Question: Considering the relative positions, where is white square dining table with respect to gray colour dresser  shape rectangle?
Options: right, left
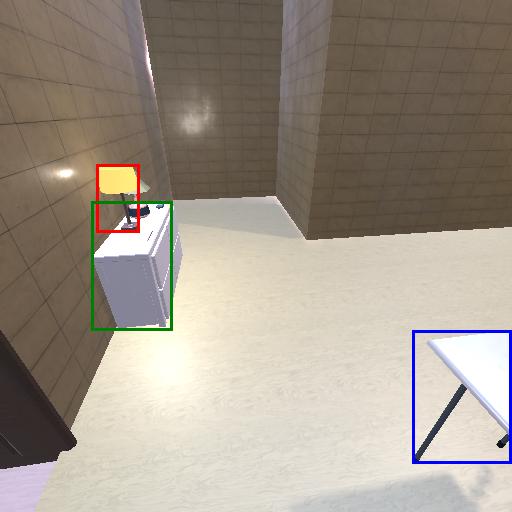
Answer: right